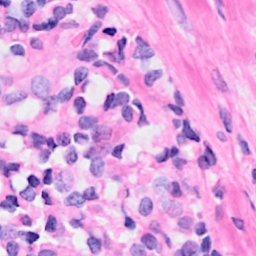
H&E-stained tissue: Breast